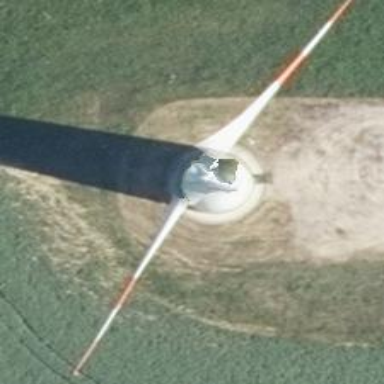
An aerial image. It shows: Wind turbine power generator.